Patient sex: M
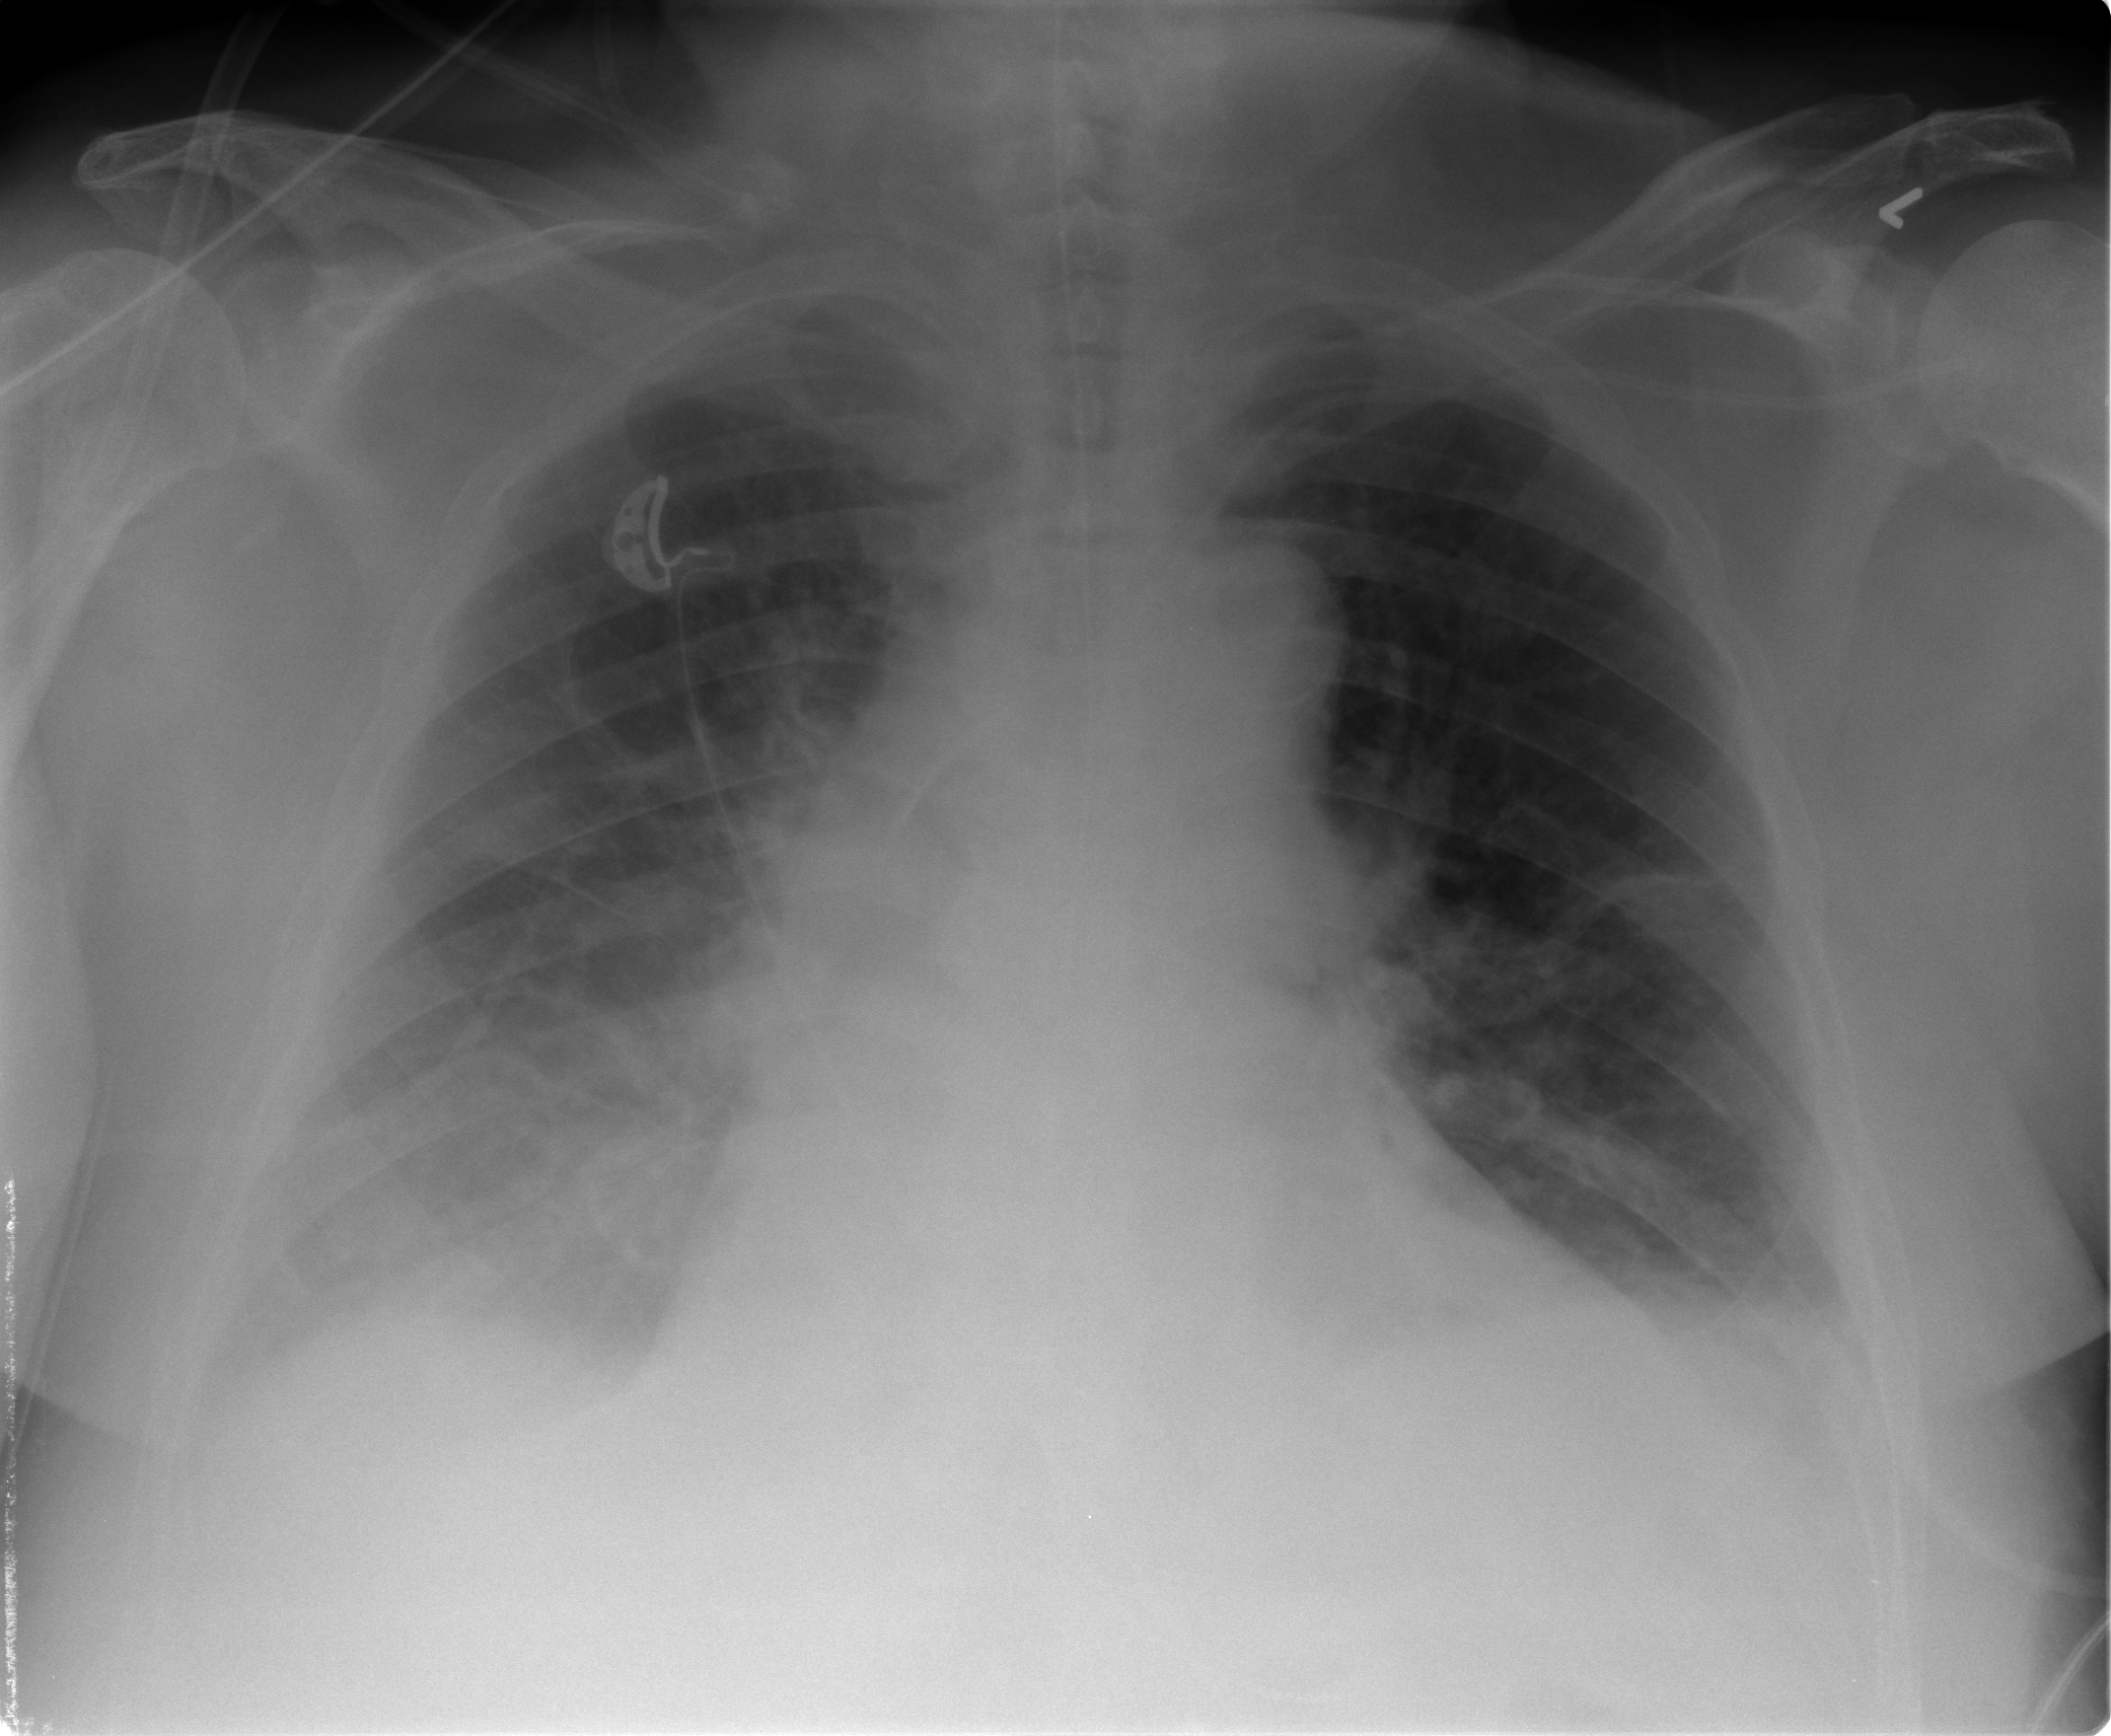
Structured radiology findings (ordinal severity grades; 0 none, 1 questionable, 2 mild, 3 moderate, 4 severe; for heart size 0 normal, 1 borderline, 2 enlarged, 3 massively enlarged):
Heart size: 2
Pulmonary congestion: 2
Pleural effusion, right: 2
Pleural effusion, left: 1
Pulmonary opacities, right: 2
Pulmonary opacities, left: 0
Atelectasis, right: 3
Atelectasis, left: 2